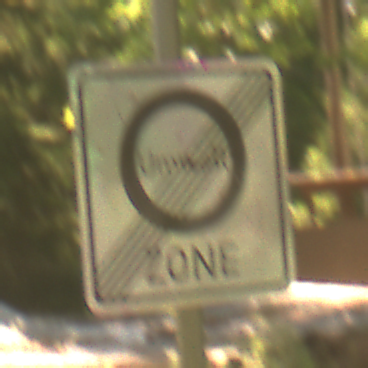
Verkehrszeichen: EndeUmweltzone
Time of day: Midday
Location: Outdoor (Nature)
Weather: PartlyCloudy
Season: NotSpecified
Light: Natural